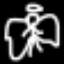
Label: angel